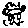
Label: cat